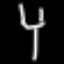
Label: fork